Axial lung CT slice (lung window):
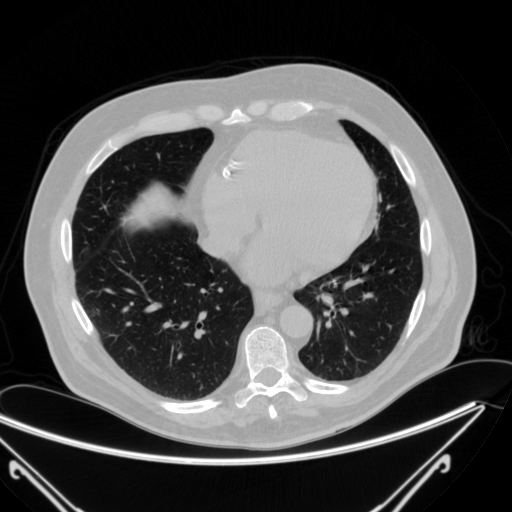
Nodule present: no